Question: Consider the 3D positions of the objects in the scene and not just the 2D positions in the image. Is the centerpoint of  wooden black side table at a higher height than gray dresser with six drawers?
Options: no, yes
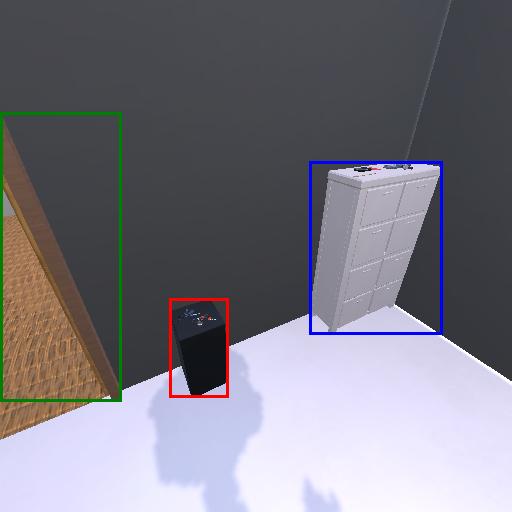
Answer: no